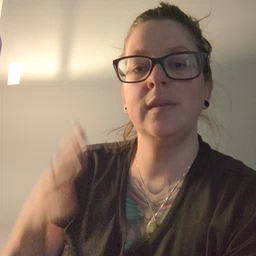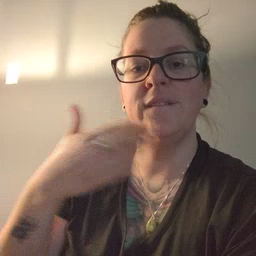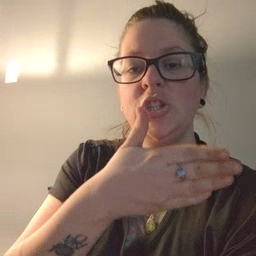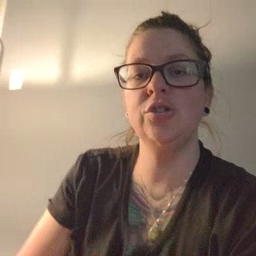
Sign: fish